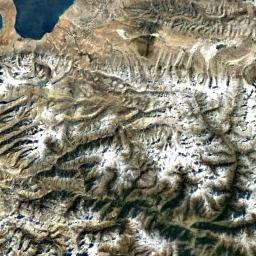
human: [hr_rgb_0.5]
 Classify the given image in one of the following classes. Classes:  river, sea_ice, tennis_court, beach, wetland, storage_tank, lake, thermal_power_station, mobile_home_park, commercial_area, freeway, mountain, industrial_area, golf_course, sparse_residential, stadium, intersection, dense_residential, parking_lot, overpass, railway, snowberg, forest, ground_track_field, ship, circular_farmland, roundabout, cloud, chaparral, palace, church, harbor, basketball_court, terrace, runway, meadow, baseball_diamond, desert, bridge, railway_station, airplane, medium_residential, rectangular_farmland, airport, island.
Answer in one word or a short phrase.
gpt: snowberg